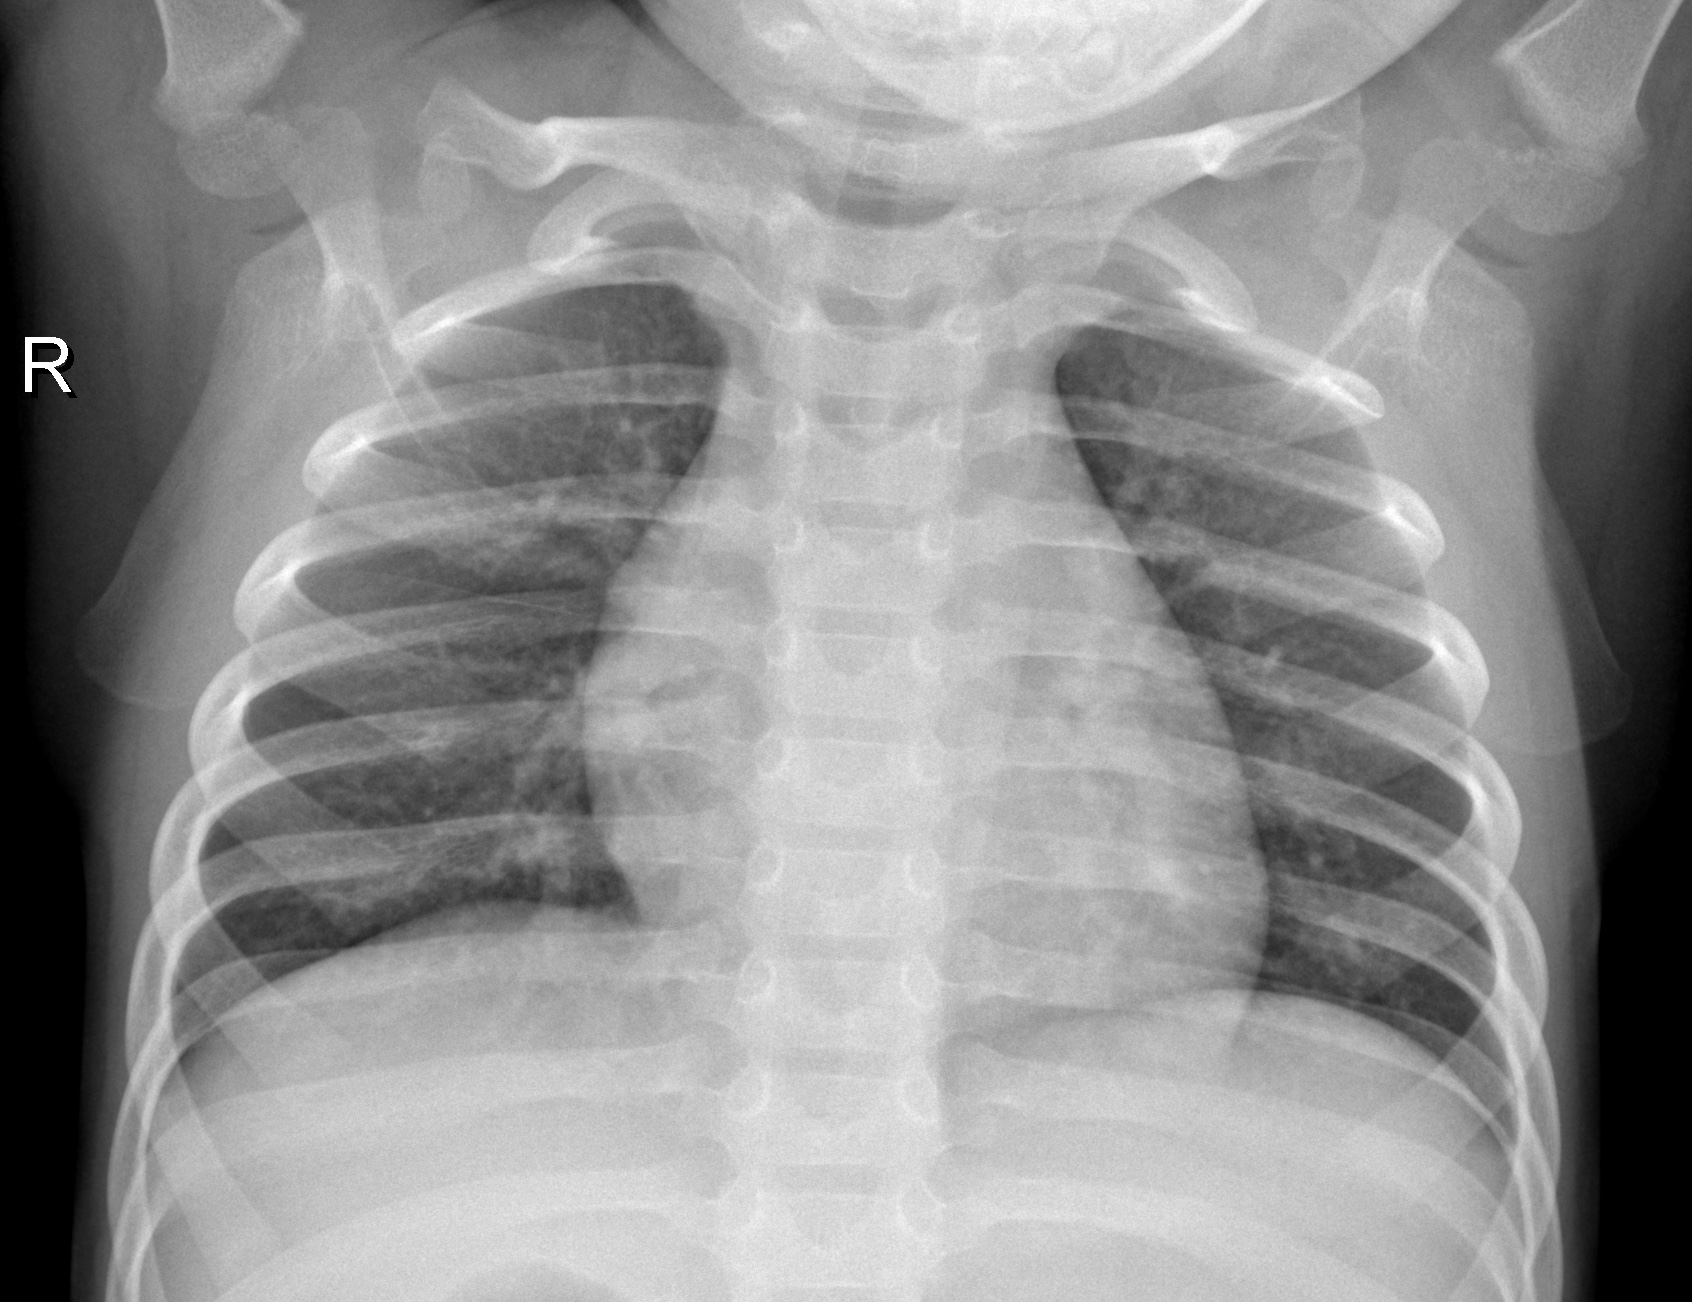
Diagnosis: NORMAL